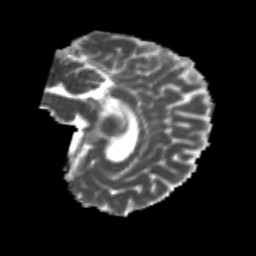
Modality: MD
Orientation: sagittal
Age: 20
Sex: female
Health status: healthy
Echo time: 0.074 s